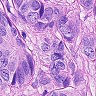
Metastatic tissue present: yes